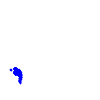
Particle: pion